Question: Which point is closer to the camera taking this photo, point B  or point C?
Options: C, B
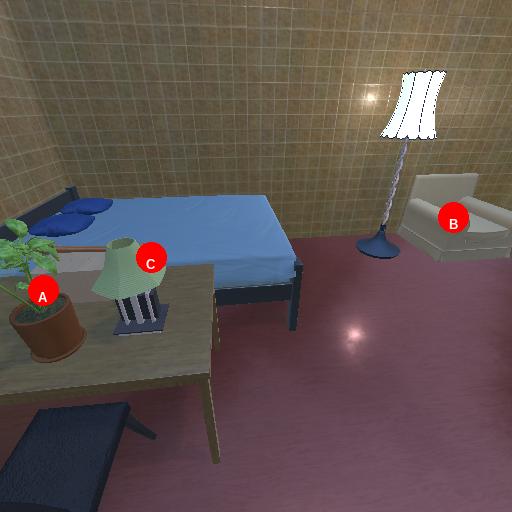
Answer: C